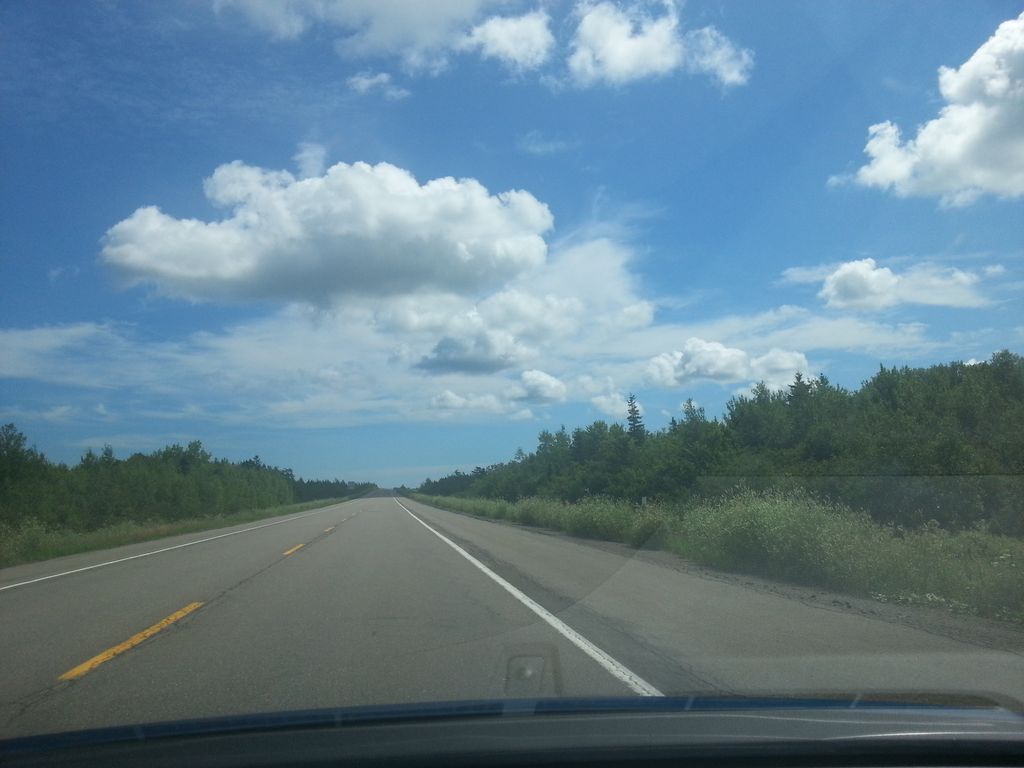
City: charlottetown